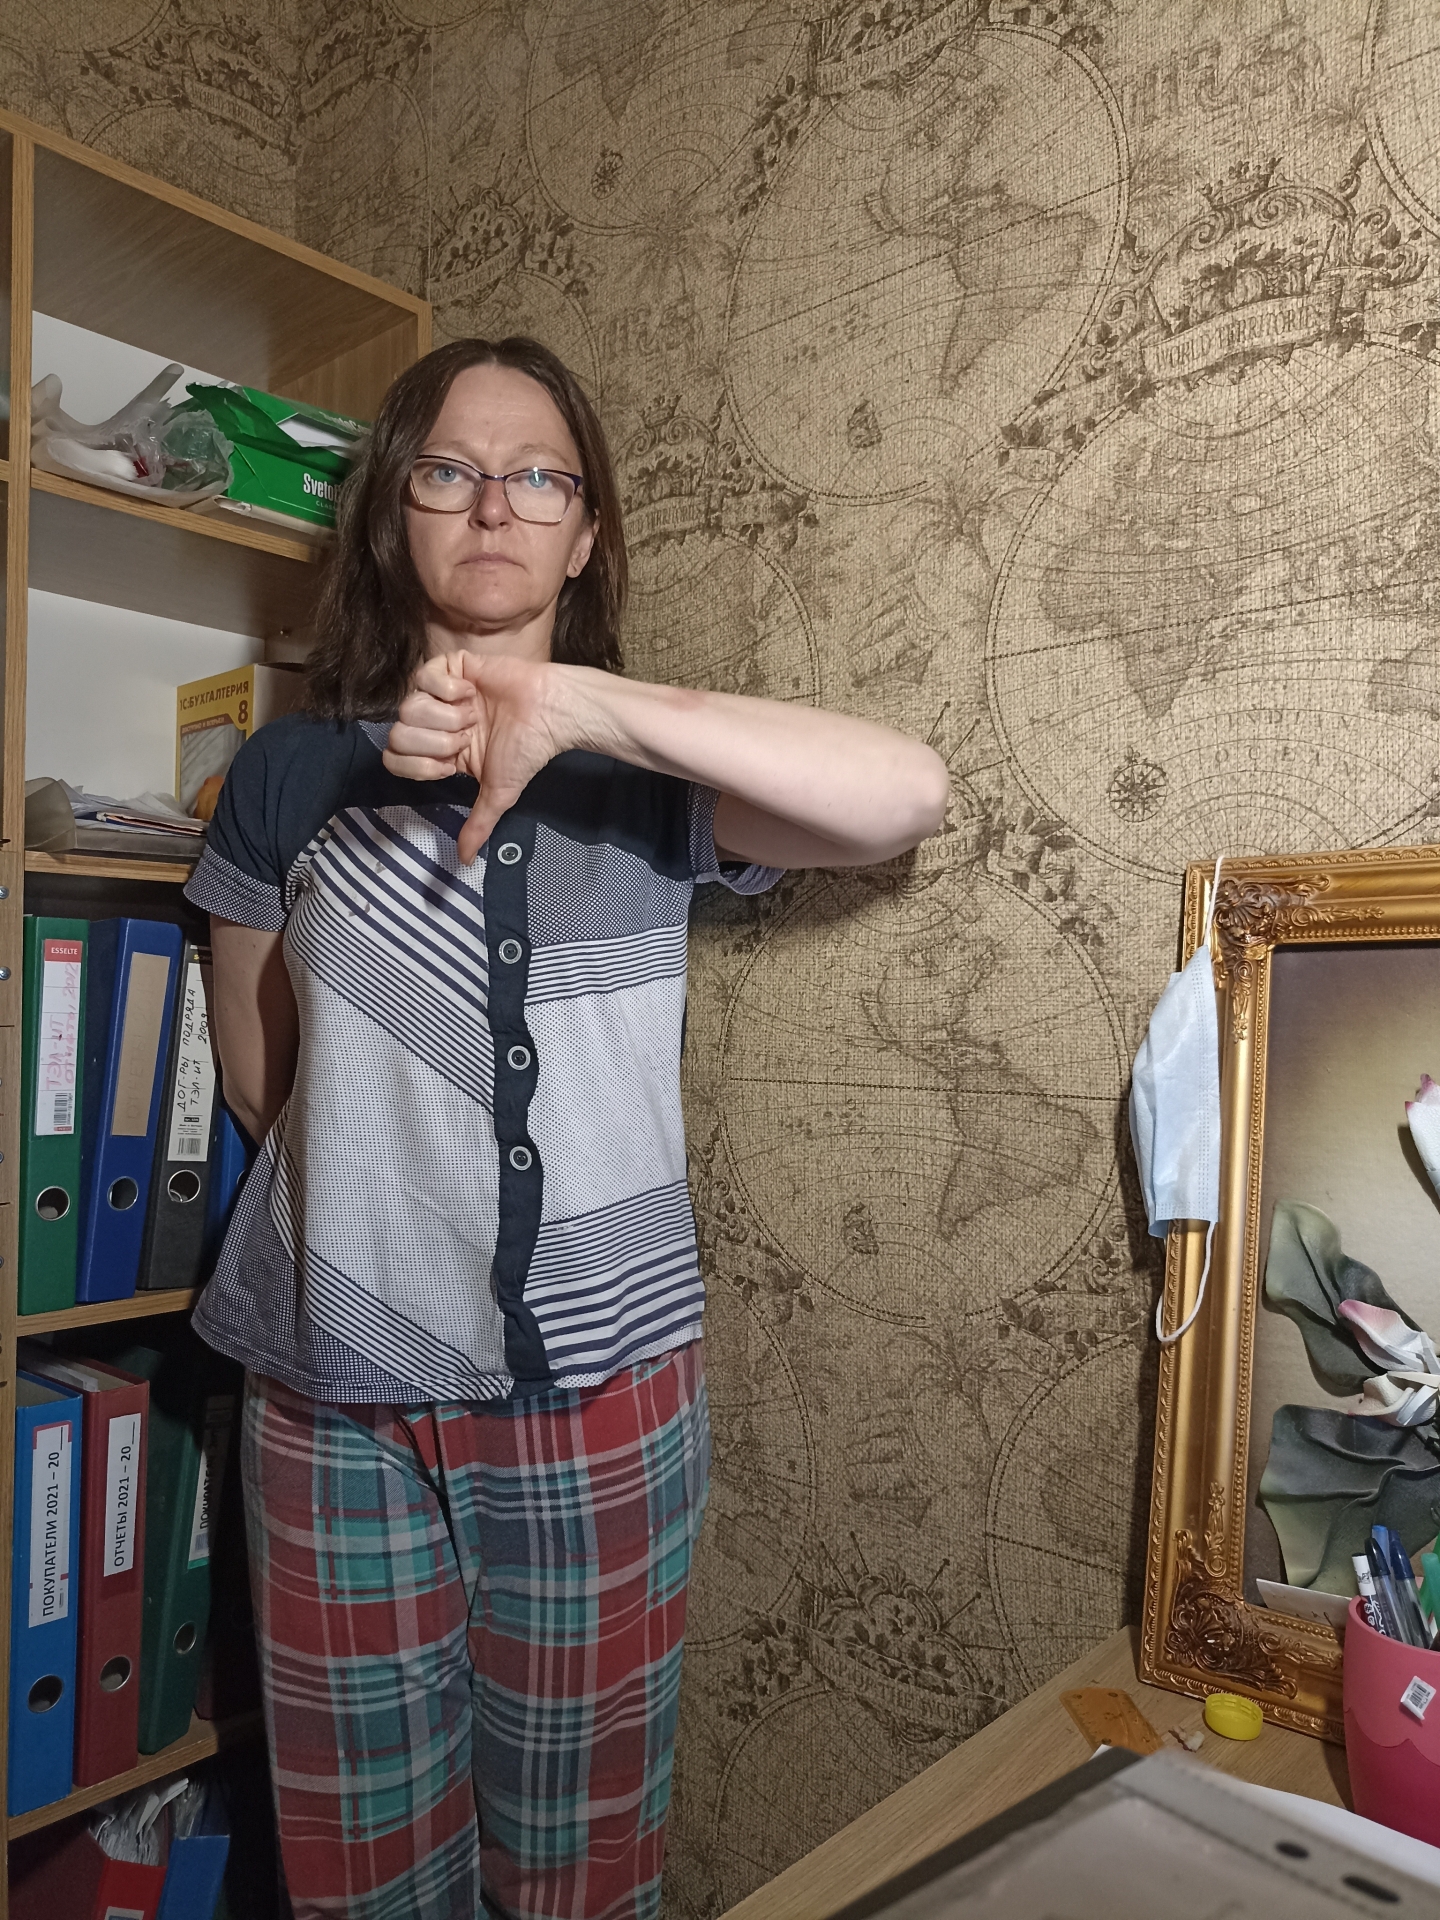
Label: clear